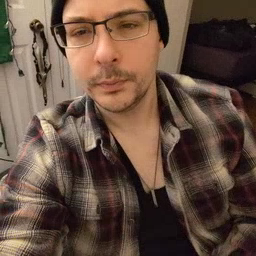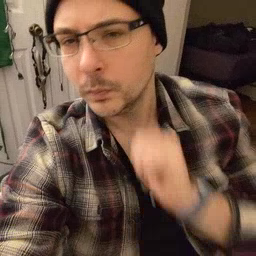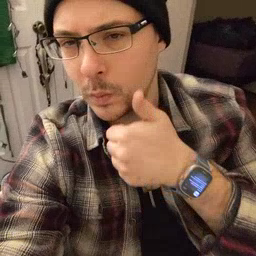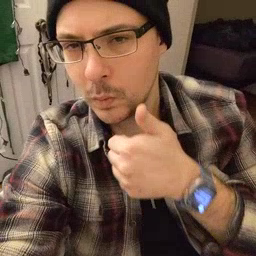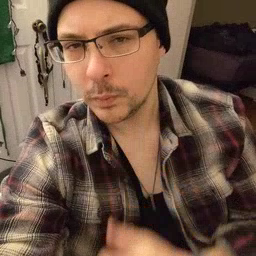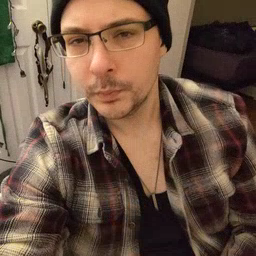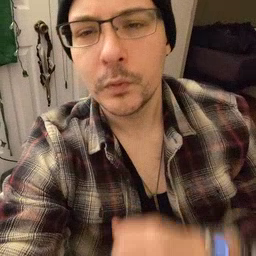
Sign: tomorrow